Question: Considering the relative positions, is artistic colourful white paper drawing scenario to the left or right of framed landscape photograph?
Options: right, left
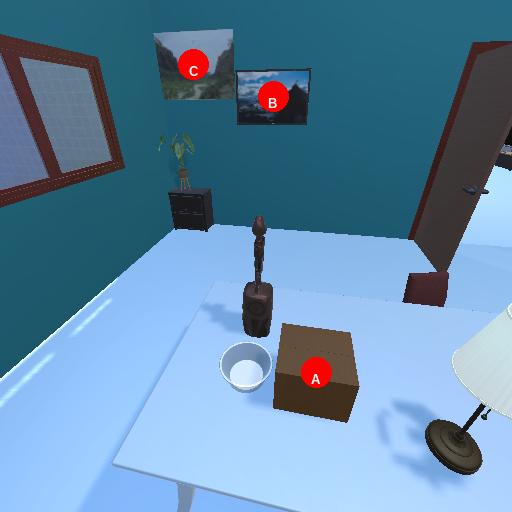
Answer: right